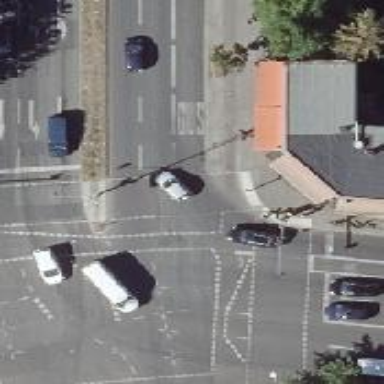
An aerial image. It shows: Footway crossing with traffic signals.